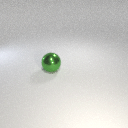
large green metal sphere